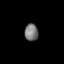
Tissue: lung
Cell type: Epithelial cells
Senescence score: 0.2214
Nuclear area (px): 230
Mean DAPI intensity: 119.561